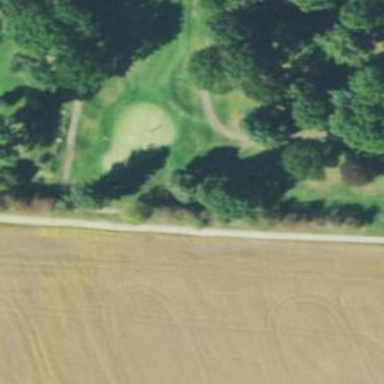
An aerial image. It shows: Path used for both walking and golf.